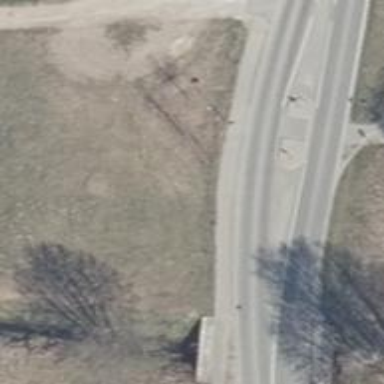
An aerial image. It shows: Sidewalk along the footway.